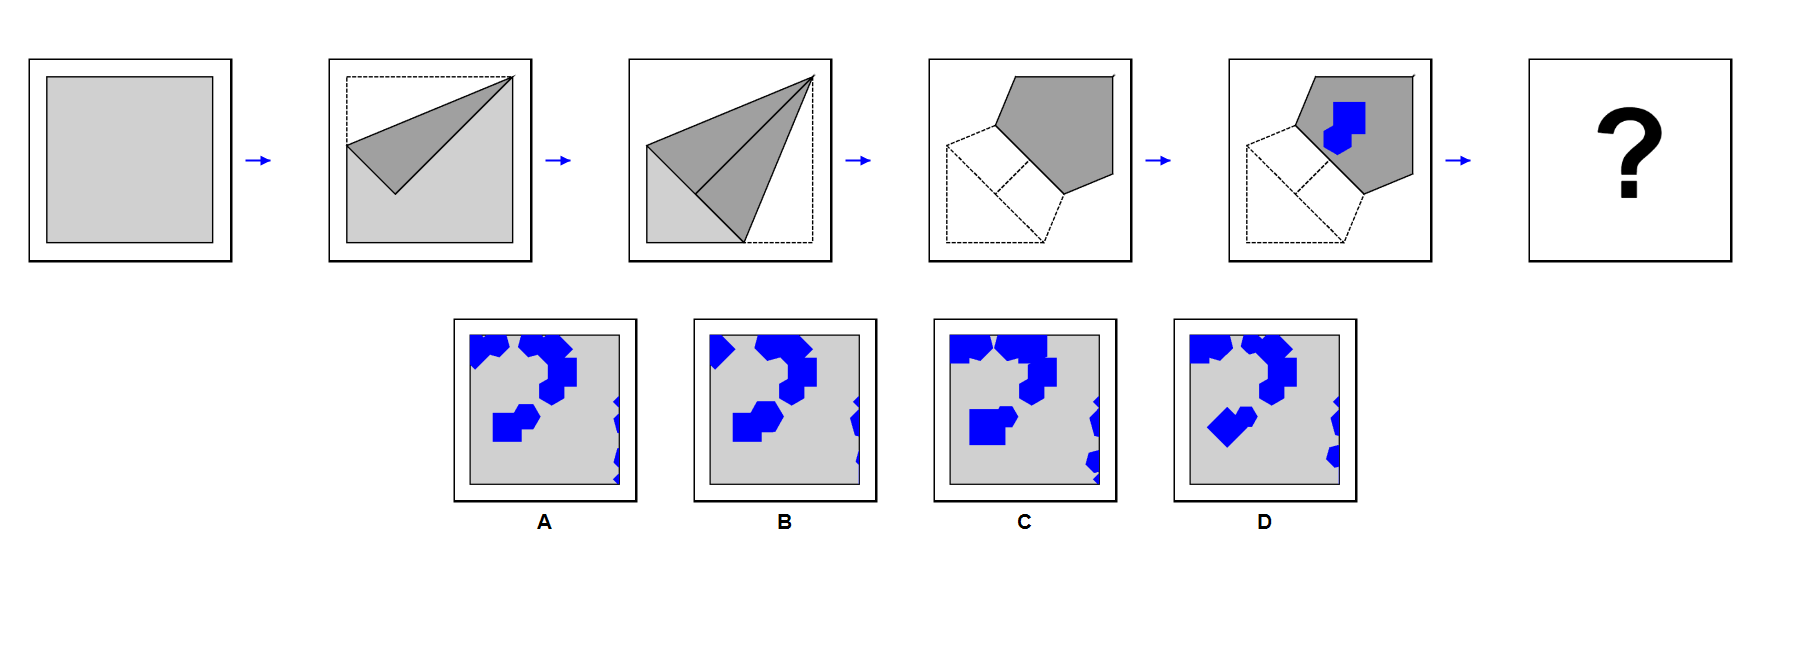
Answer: A